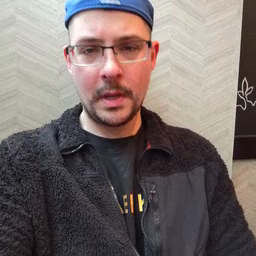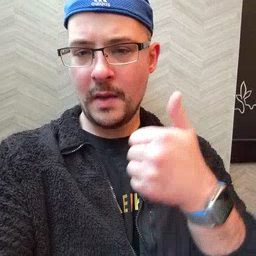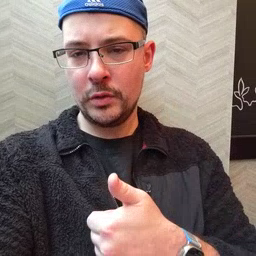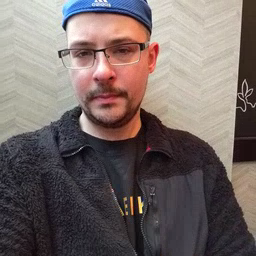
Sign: every